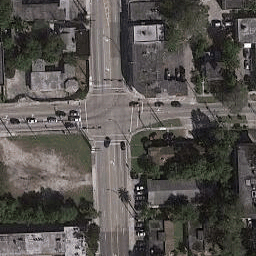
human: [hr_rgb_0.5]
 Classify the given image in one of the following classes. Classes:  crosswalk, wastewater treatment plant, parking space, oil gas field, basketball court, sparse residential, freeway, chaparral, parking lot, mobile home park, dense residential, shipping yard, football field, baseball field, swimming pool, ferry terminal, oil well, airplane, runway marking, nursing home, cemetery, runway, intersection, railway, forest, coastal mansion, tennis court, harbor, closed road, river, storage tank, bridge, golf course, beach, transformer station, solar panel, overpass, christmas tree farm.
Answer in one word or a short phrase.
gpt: intersection